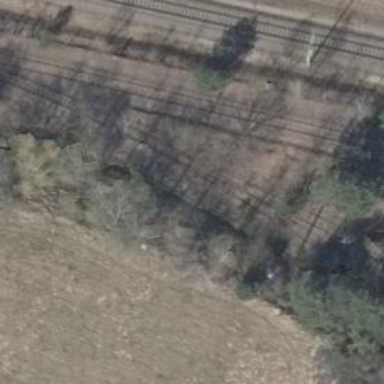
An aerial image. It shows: Abandoned railway yard.